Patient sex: M
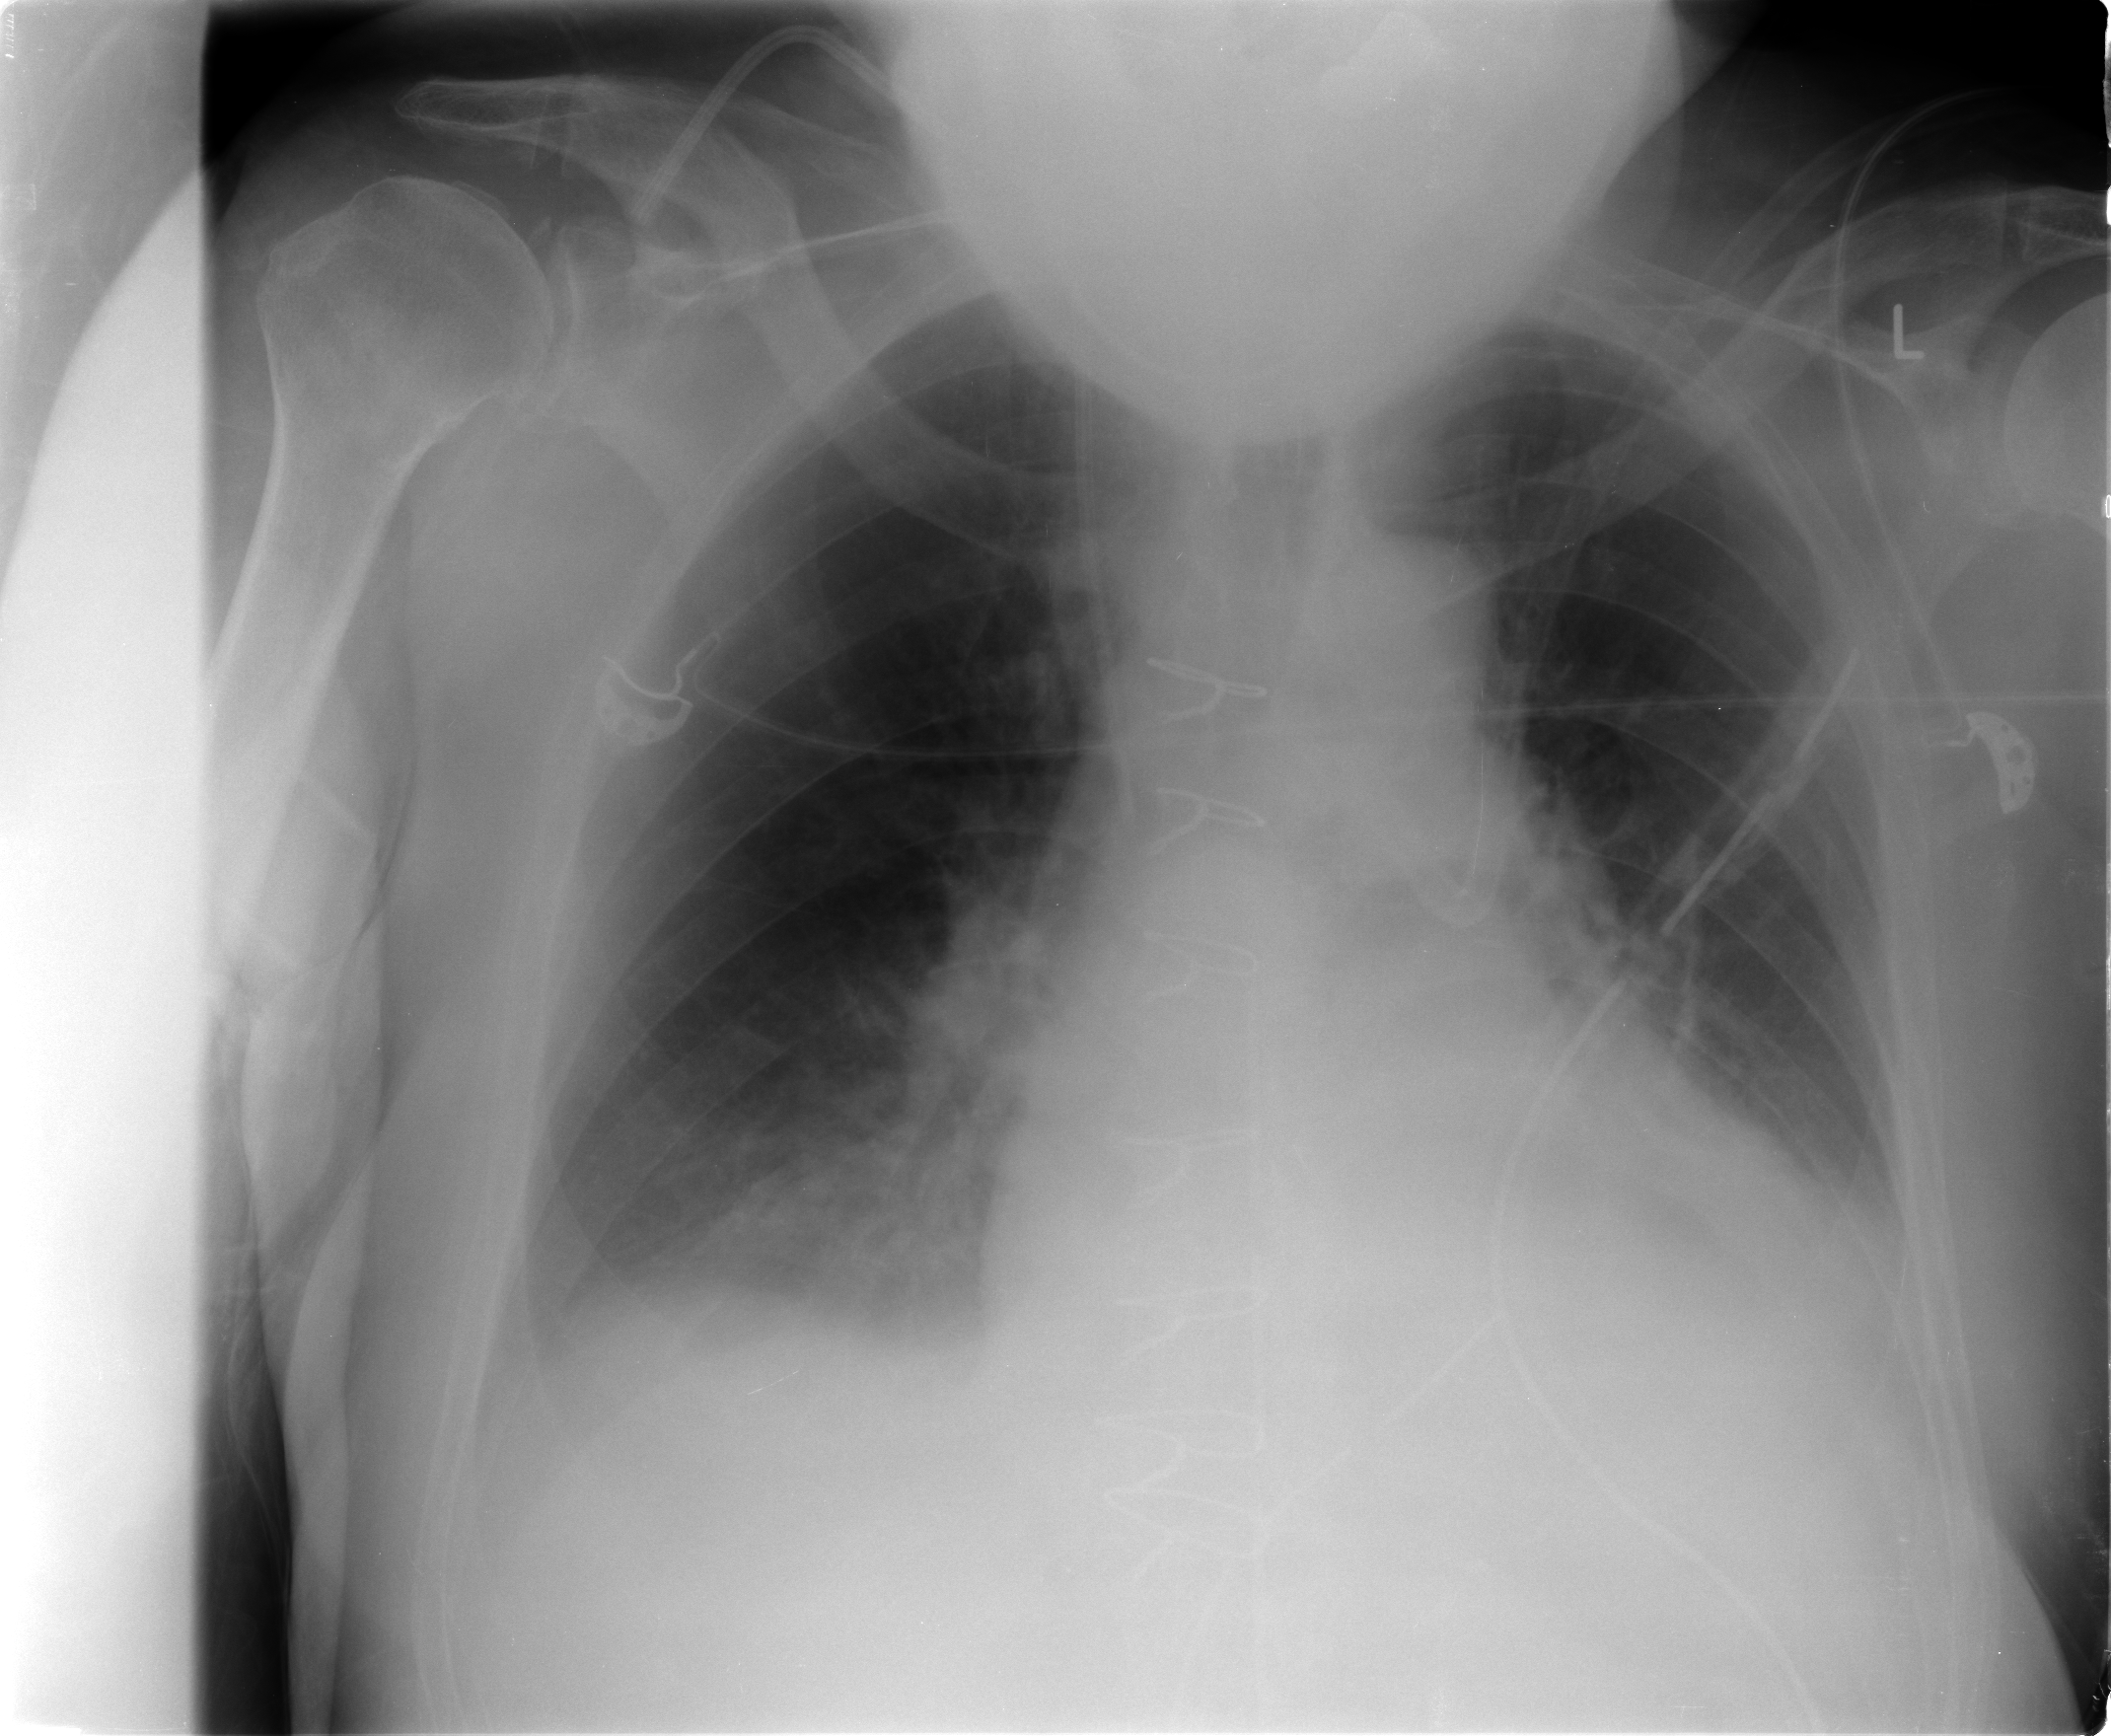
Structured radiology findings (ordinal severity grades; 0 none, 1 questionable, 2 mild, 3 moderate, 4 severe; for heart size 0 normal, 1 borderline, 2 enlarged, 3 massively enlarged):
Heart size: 0
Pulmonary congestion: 2
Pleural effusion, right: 2
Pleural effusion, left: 2
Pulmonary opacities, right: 0
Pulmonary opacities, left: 0
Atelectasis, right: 0
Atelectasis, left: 2